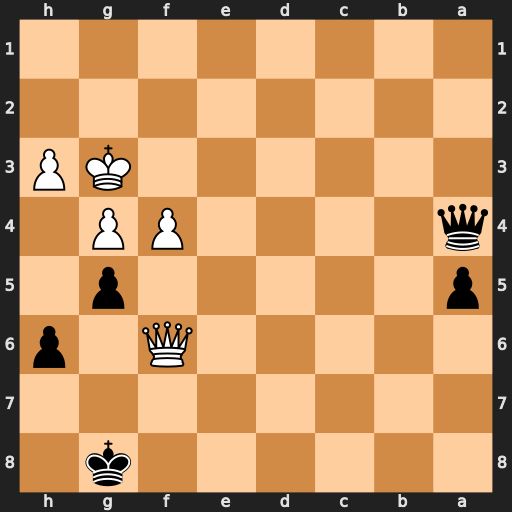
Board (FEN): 6k1/8/5Q1p/p5p1/q4PP1/6KP/8/8
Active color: b
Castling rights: -
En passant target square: -
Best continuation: Qxf4+ Qxf4 gxf4+ Kxf4 a4